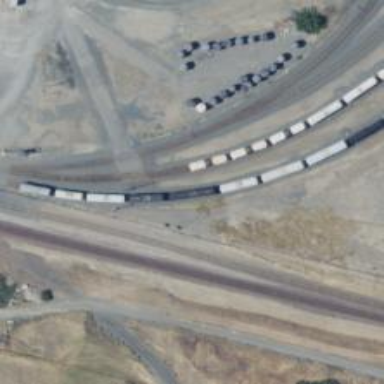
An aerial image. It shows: Railway spur service.